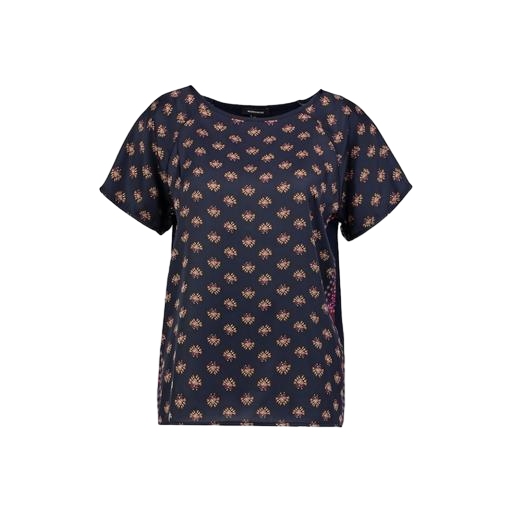
blue plus size printed t-shirt only macy, blue printed contrast t-shirt only macy, blue plus size medallion-print t-shirt only macy, white background